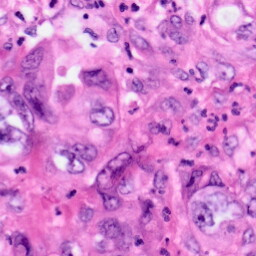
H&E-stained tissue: Pancreatic